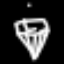
Label: diamond